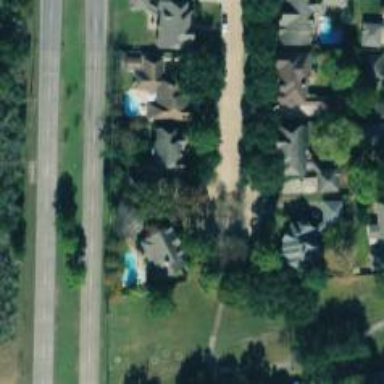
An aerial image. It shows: Turning loop on the road.